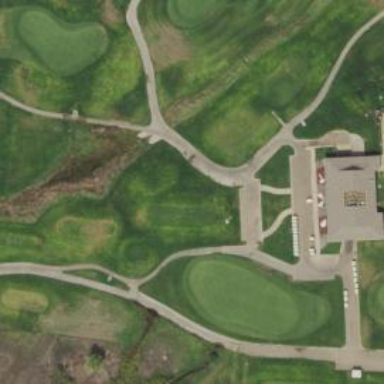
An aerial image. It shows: Golf rough area.